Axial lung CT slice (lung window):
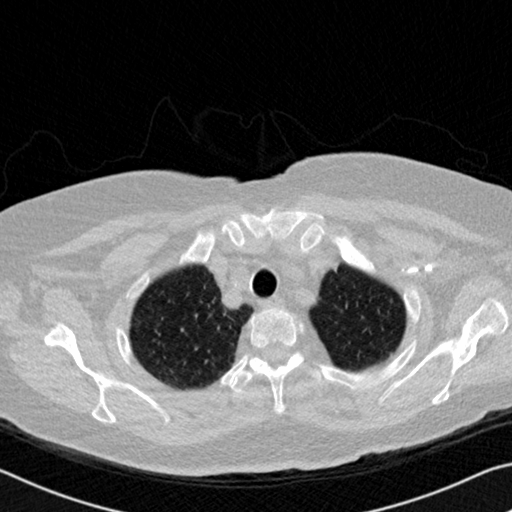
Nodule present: no